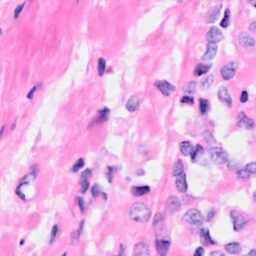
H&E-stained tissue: Breast